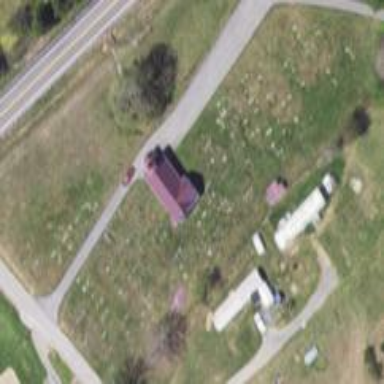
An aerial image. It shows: Grave yard.